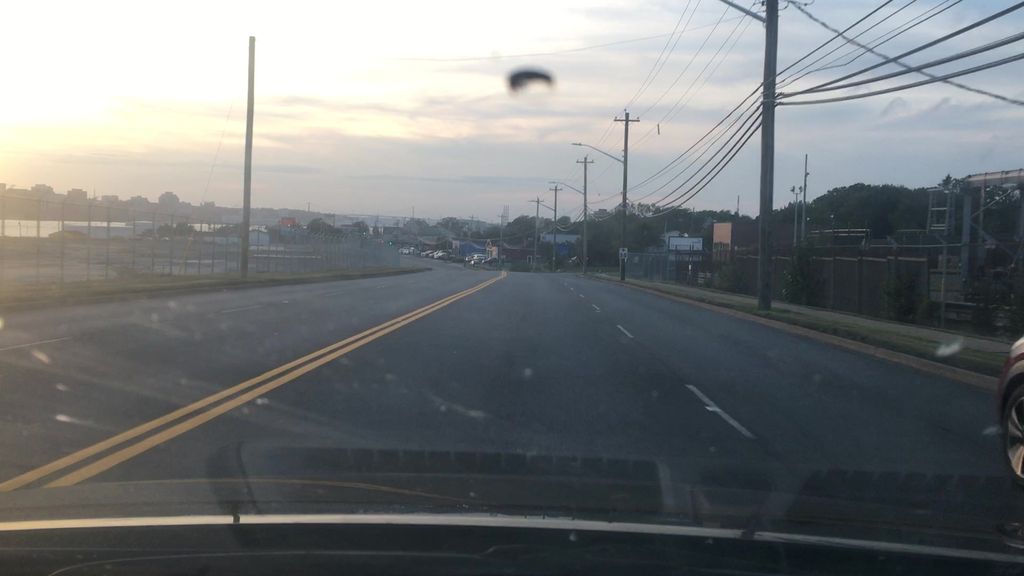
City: halifax